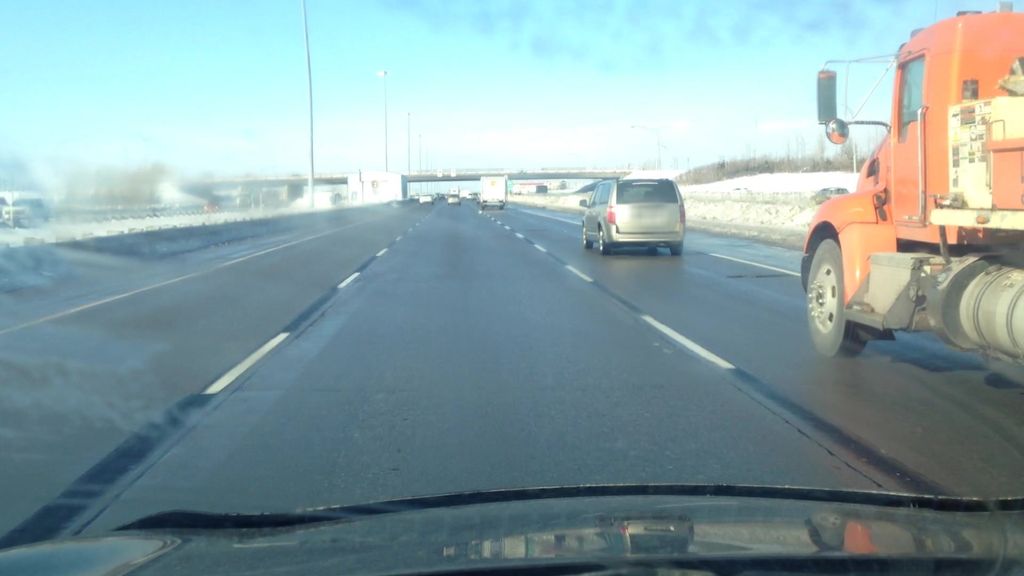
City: montreal